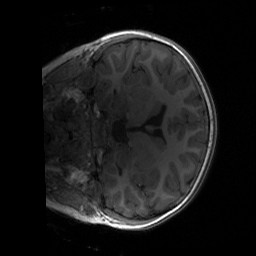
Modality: T1w
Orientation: coronal
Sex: female
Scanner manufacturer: siemens
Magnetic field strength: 3 T
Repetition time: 1.9 s
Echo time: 0.00243 s